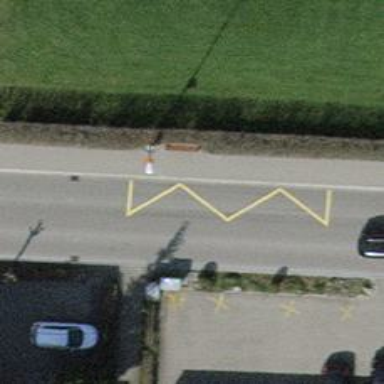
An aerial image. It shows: Aerial orange marker.